Aerial crown-view tile of a tropical tree (Barro Colorado Island, Panama), acquired 20241216:
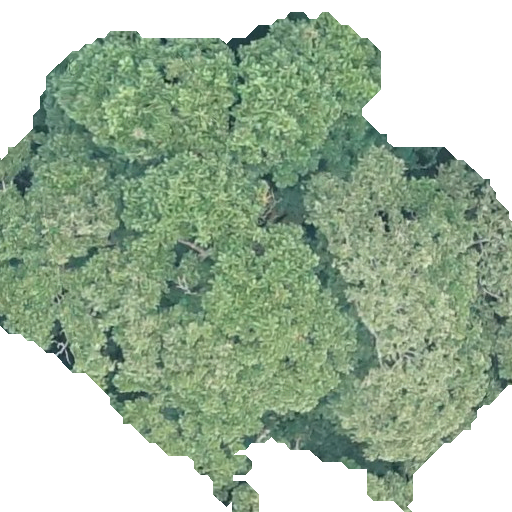
Species: Dipteryx oleifera
GBIF accepted scientific name: Dipteryx oleifera
Crown area: 277.06 m²